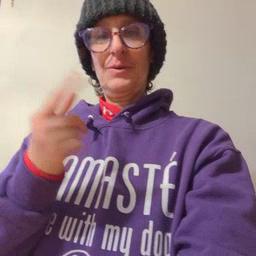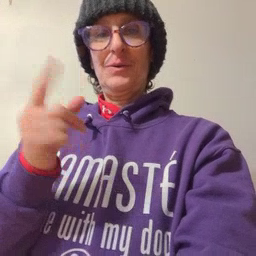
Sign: dog